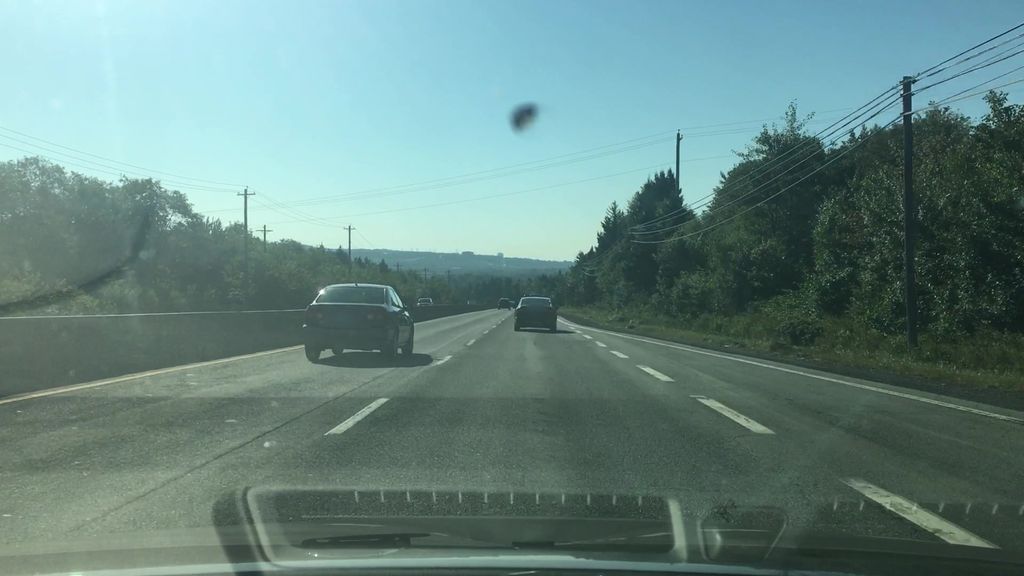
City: halifax